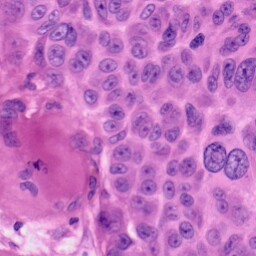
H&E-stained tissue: Skin